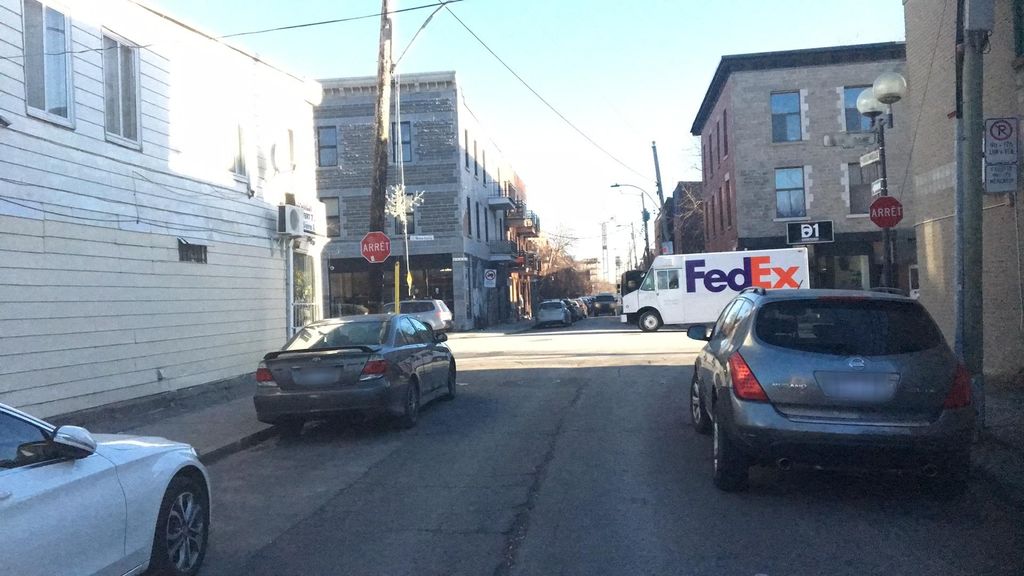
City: montreal